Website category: restaurant
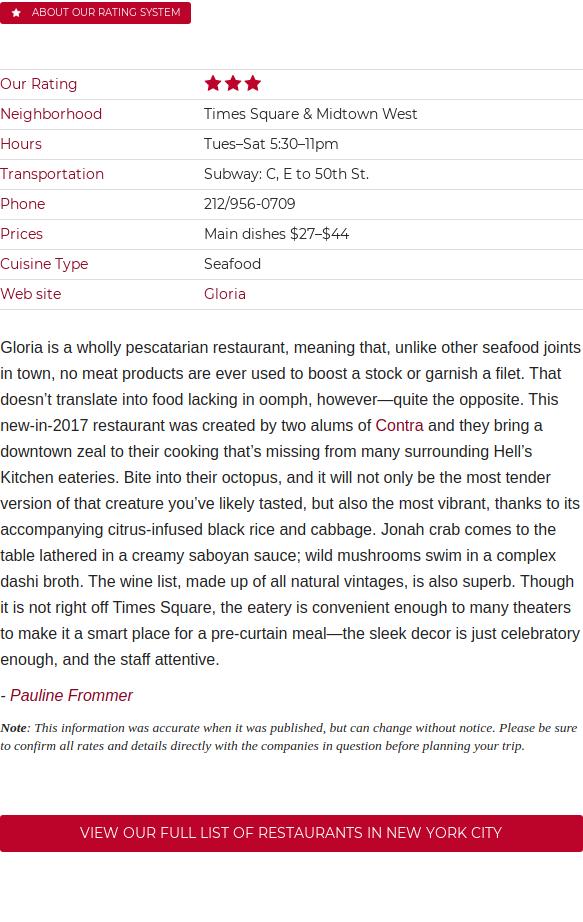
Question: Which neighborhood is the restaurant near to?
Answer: Times Square & Midtown West

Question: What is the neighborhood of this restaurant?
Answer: Times Square & Midtown West

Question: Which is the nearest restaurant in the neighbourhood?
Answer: Times Square & Midtown West

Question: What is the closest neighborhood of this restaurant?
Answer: Times Square & Midtown West

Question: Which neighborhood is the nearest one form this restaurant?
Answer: Times Square & Midtown West

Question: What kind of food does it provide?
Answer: Seafood

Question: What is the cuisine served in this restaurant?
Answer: Seafood

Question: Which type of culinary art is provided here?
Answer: Seafood

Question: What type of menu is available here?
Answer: Seafood

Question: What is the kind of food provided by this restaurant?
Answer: Seafood

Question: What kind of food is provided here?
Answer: Seafood

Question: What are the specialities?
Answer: Seafood

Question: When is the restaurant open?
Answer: TuesSat 5:3011pm

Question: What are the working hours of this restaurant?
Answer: TuesSat 5:3011pm

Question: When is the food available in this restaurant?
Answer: TuesSat 5:3011pm

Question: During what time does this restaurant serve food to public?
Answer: TuesSat 5:3011pm

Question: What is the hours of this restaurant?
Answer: TuesSat 5:3011pm

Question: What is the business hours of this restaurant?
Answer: TuesSat 5:3011pm

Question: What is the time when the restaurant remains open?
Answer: TuesSat 5:3011pm

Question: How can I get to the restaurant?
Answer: Subway: C, E to 50th St.

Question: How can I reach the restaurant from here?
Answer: Subway: C, E to 50th St.

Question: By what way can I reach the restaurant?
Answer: Subway: C, E to 50th St.

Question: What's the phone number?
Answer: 212/956-0709

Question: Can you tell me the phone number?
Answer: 212/956-0709

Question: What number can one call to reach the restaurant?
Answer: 212/956-0709

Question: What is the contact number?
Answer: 212/956-0709

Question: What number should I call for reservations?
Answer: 212/956-0709

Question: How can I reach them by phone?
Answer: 212/956-0709

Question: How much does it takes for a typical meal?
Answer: Main dishes $27$44

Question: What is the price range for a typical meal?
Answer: Main dishes $27$44

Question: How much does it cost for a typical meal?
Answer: Main dishes $27$44

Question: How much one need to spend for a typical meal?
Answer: Main dishes $27$44